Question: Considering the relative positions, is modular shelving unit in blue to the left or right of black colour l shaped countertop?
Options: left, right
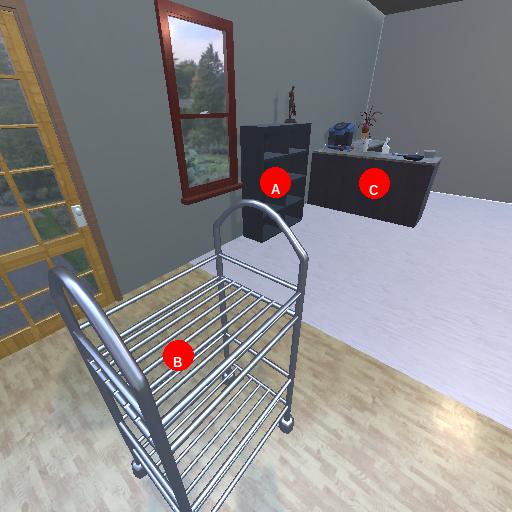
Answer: left